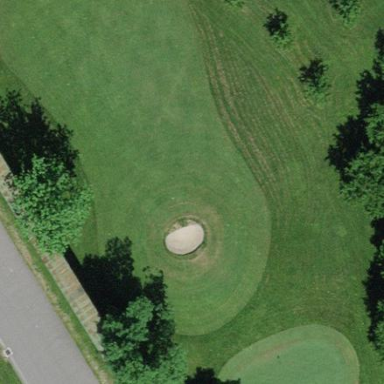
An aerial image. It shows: Golf fairway surrounded by grass.